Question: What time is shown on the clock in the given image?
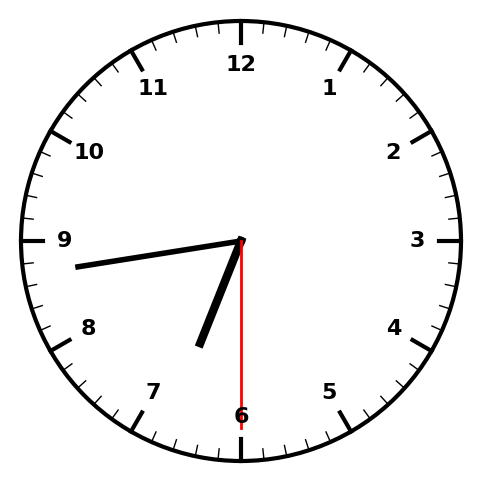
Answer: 06:43:30